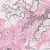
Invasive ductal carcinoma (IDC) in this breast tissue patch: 0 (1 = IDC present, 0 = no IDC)